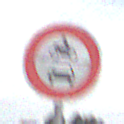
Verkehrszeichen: VerbotKraftfahrzeuge
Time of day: Midday
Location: Outdoor (Nature)
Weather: PartlyCloudy
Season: NotSpecified
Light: Natural